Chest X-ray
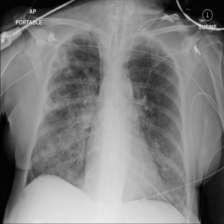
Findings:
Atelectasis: negative
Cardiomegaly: negative
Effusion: negative
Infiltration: positive
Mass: negative
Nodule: negative
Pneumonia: negative
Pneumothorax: negative
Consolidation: negative
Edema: negative
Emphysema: negative
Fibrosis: negative
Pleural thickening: negative
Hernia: negative